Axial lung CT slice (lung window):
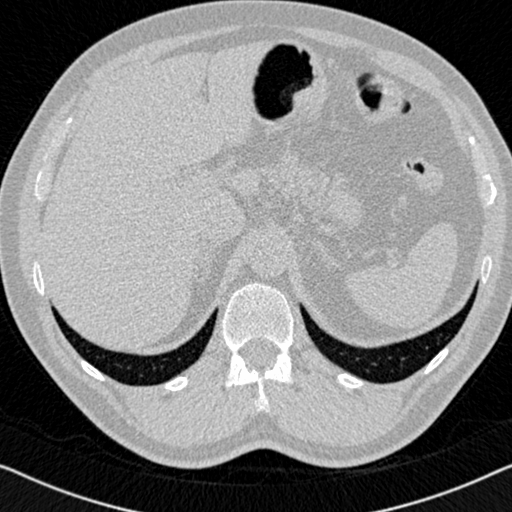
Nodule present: no